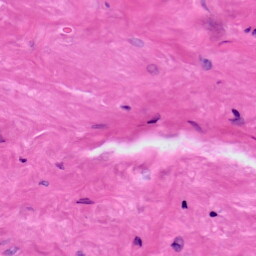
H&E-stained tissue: Prostate